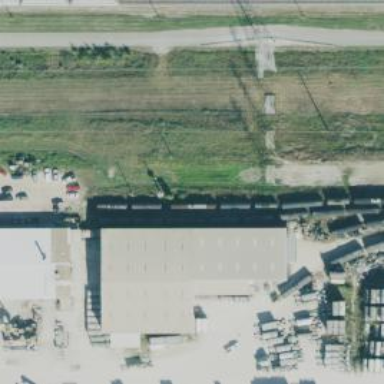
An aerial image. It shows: Railway spur service.